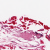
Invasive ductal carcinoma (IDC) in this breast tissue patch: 0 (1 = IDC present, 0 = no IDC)